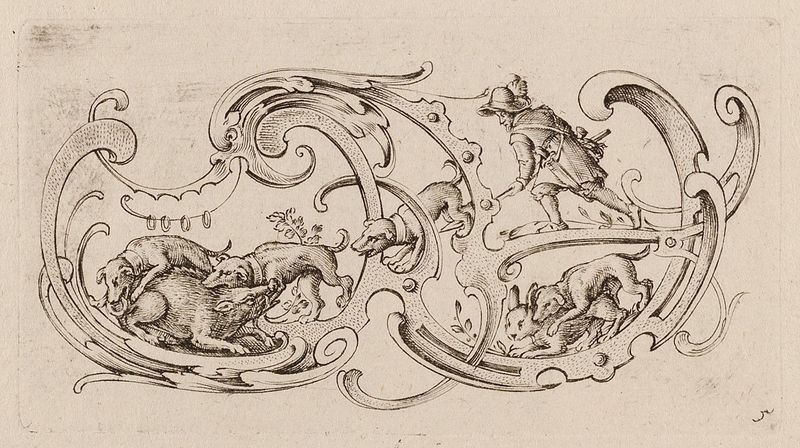
Titel: Groteske aus der Folge 'Neües Groteschgen-Büchlein'
Künstler: Johann Smisek
Standort: Hamburg
Institution: Museum für Kunst und Gewerbe Hamburg
Schlagwörter: hund, hase, papier, grafik, graphik, ornamente, fotografie, photographie, druckgraphik, druckgrafik, radierung, jagd, wildschwein, jagen, groteske, wasserzeichen, keiler, reproduktionen, bache, druckerzeugnisse, schweifwerk, ornamentstich, vorlageblätter, jäger, schwarzwild